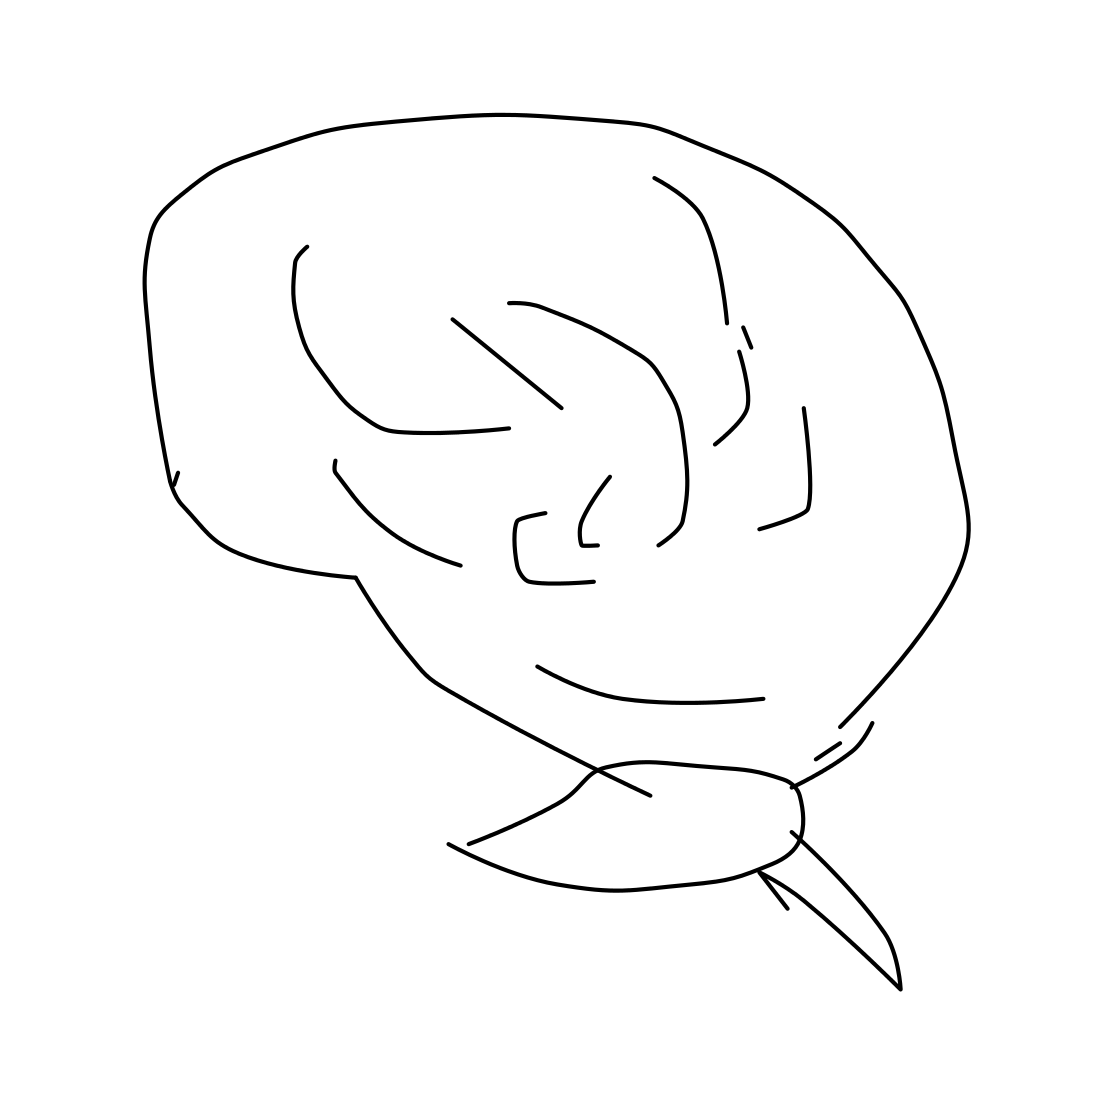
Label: brain